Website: crate-barrel
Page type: billing-address
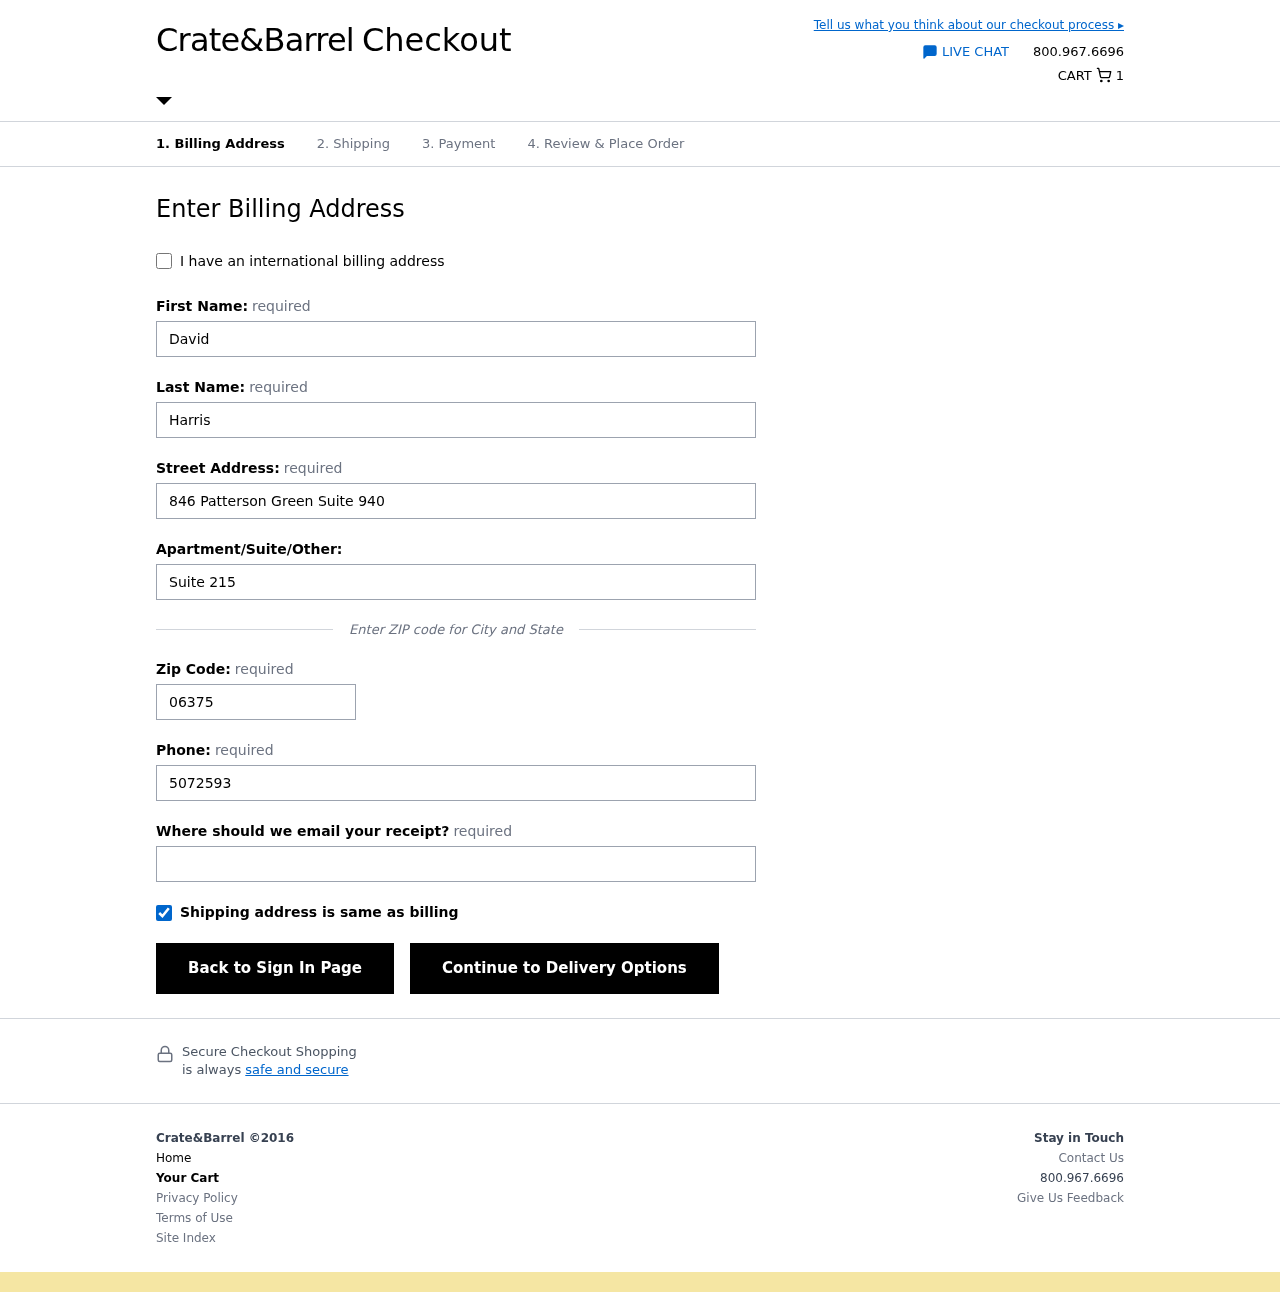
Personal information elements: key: PII_EMAIL
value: davidharris@hotmail.com
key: PII_FIRSTNAME
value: David
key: PII_LASTNAME
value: Harris
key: PII_PHONE
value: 5072593866
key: PII_POSTCODE
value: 06375
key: PII_STREET
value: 846 Patterson Green Suite 940
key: PII_STREET2
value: Suite 215
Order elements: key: ORDER_NUM_ITEMS
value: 1